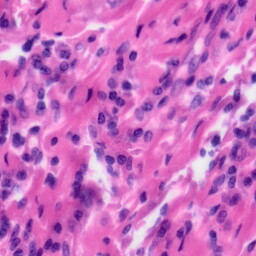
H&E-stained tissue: Tonsil